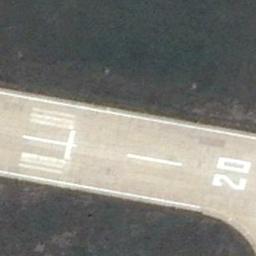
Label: runway